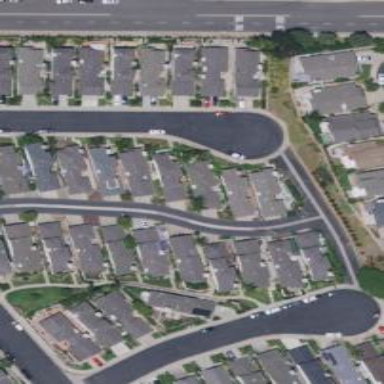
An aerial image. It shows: Alley classified as service road.